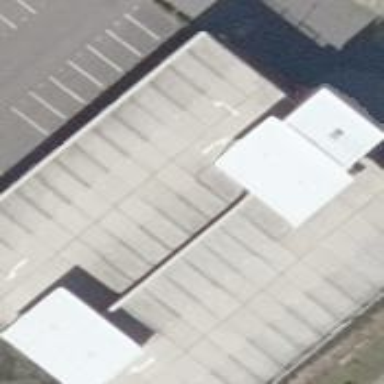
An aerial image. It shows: Building with flat roof.